Question: I am trying to get my python slack bot to work. I want to get the info of the user who is trying to make API calls using 'users.identity' API. However, I was unable to make it to work.
Any tips and idea why?
This is the error I get.

Thanks in advance.
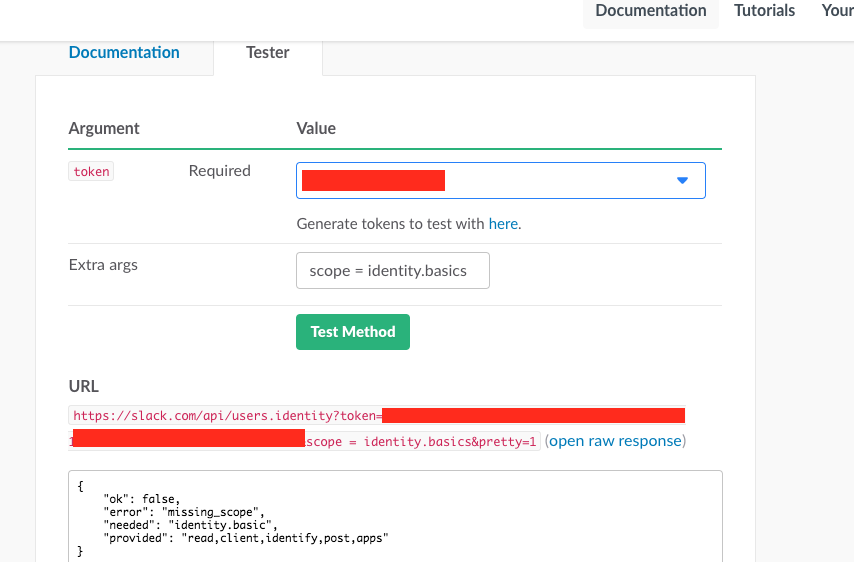
Answer: It won't work on <URL> you will get a valid response for the logged in person. With User Name,User id and Team id